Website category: university
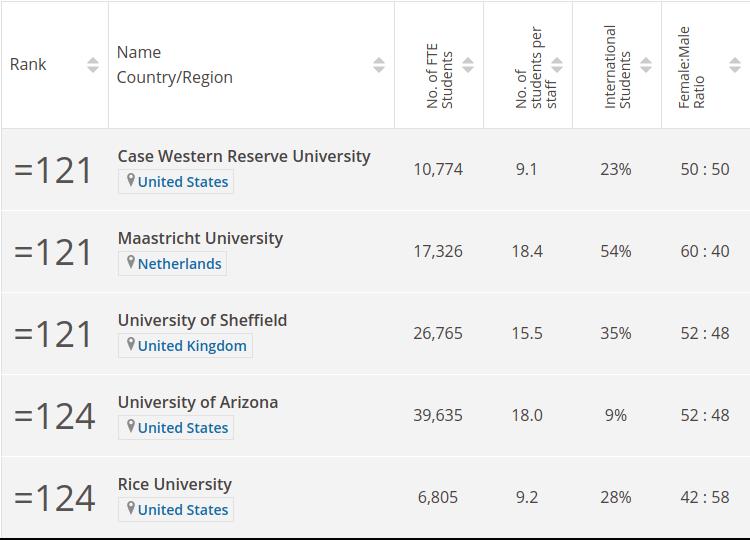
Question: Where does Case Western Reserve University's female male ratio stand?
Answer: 50 : 50

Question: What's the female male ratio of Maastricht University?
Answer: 60 : 40

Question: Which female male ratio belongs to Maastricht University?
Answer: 60 : 40

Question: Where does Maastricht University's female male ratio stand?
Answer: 60 : 40

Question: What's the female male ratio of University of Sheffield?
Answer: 52 : 48

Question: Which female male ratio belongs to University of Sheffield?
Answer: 52 : 48

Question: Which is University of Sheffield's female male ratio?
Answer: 52 : 48

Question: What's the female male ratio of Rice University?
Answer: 42 : 58

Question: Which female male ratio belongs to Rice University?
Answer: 42 : 58

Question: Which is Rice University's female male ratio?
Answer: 42 : 58

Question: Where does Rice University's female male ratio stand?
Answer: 42 : 58

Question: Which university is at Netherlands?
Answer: Maastricht University

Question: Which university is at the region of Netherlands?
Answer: Maastricht University

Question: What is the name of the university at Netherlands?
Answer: Maastricht University

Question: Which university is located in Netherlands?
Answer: Maastricht University

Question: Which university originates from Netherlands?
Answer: Maastricht University

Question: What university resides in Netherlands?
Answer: Maastricht University

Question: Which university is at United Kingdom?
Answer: University of Sheffield

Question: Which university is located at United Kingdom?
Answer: University of Sheffield

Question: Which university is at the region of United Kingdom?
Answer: University of Sheffield

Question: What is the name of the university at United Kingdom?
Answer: University of Sheffield

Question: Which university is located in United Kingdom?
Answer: University of Sheffield

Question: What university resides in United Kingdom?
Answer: University of Sheffield

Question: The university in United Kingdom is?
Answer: University of Sheffield

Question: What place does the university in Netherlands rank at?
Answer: =121

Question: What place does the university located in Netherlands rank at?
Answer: =121

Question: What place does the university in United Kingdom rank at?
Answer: =121

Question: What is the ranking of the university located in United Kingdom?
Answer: =121

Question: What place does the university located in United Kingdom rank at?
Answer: =121